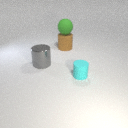
large gray metal cylinder to the left of large brown rubber cylinder